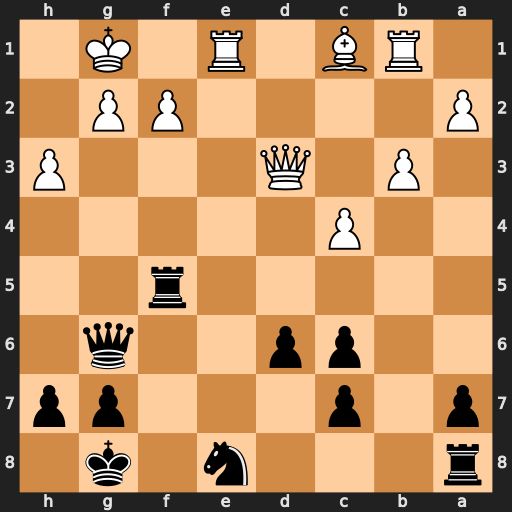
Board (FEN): r3n1k1/p1p3pp/2pp2q1/5r2/2P5/1P1Q3P/P4PP1/1RB1R1K1
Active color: b
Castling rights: -
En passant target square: -
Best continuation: Re5 Rd1 Re1+ Rxe1 Qxd3